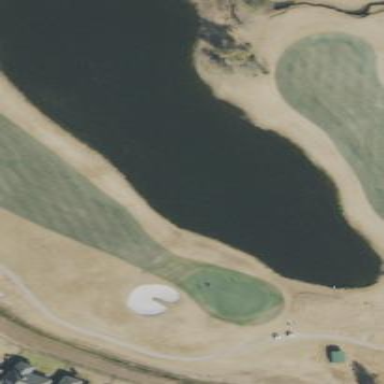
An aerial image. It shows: Water hazard on golf course. The hazard is natural water feature.